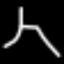
Label: The Eiffel Tower